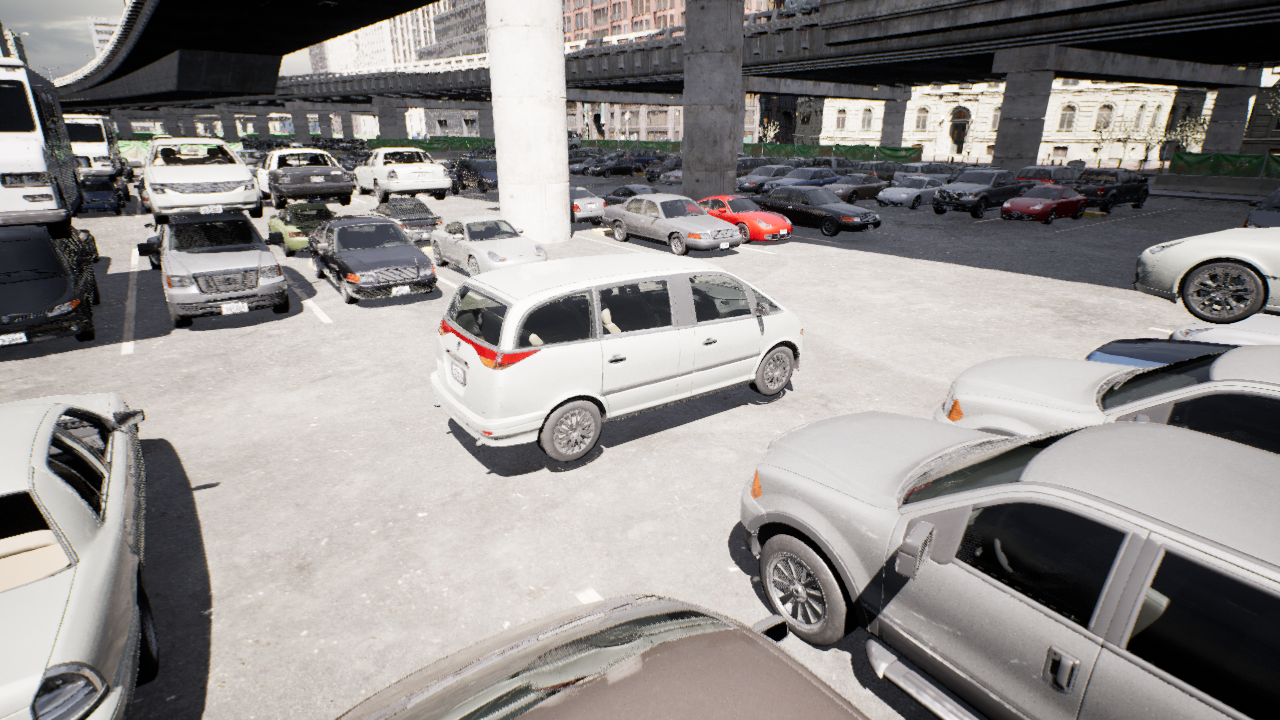
Venue: arterial
Lighting: clear day
Vehicle rig: minivan